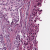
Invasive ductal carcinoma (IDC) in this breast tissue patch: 1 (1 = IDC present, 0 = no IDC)